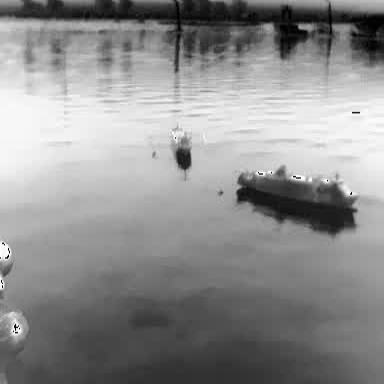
There is a container_ship in the infrared image.